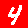
Digit: 4